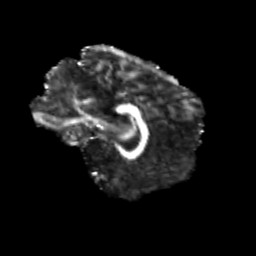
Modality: FA
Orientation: sagittal
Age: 31
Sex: female
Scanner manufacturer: siemens
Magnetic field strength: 3 T
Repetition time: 3.5 s
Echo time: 0.113 s